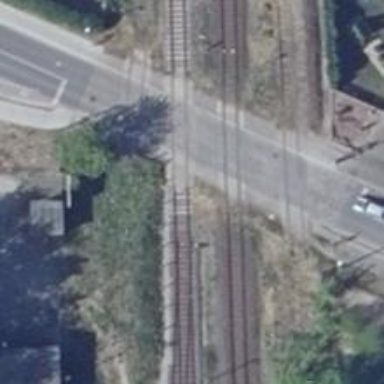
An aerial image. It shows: Level crossing along the railway.